Interaction volume radius: 5 \u00c5
Interaction volume height: 25 \u00c5
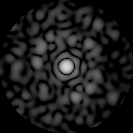
Disorder parameter: 0.8131